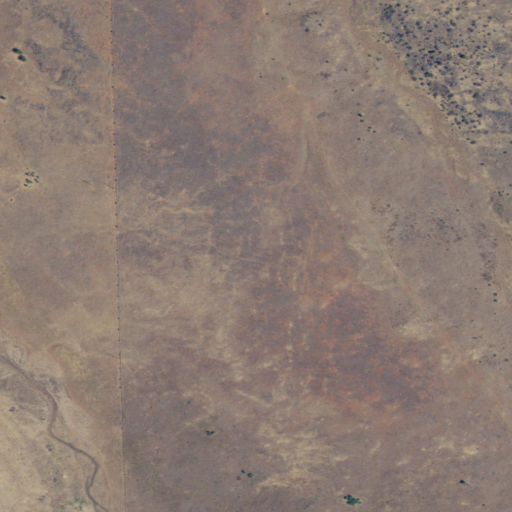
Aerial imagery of valley in Oregon named Deer Gulch containing shrub and grassland